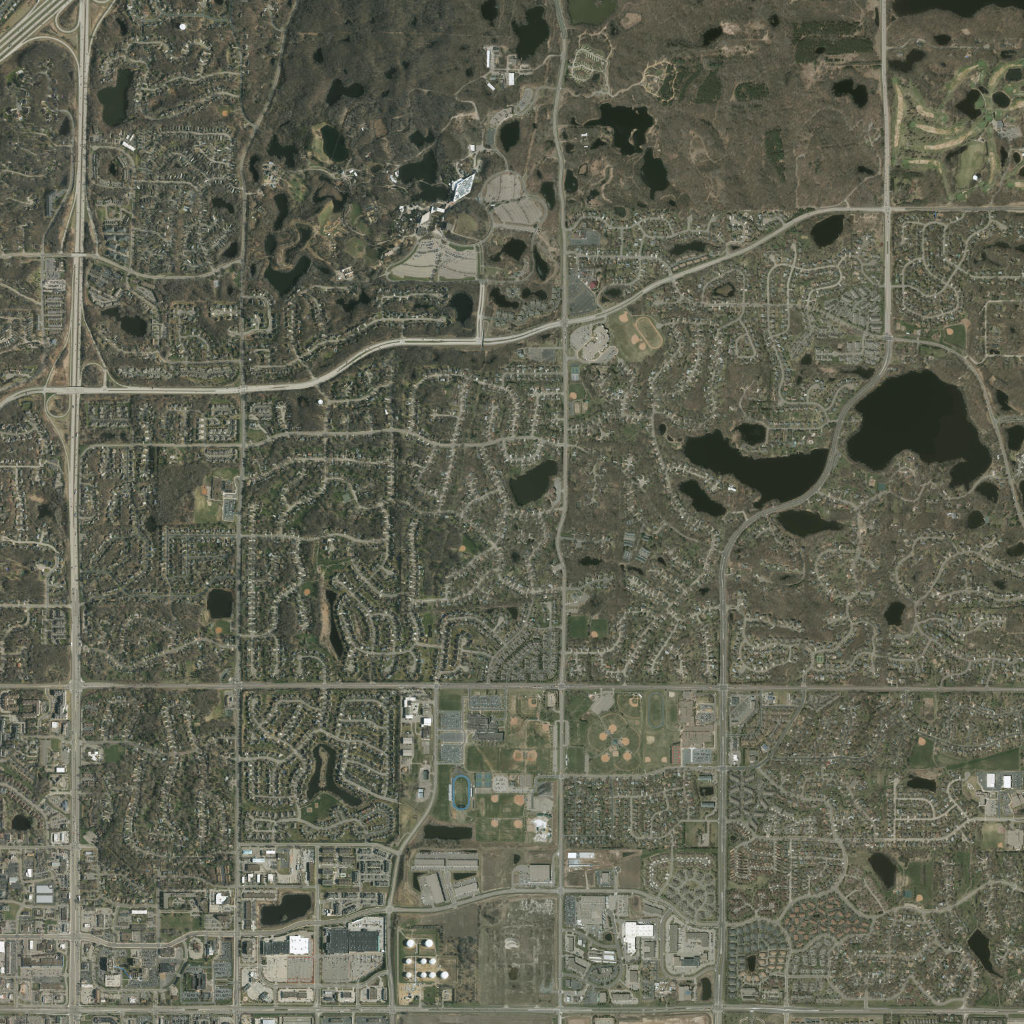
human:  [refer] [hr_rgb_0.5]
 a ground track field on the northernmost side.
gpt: <box>[[61, 30, 65, 34, 0]]</box>

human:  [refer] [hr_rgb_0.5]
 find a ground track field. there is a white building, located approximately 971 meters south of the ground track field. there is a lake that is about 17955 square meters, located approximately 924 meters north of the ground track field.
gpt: <box>[[63, 67, 64, 71, 0]]</box>